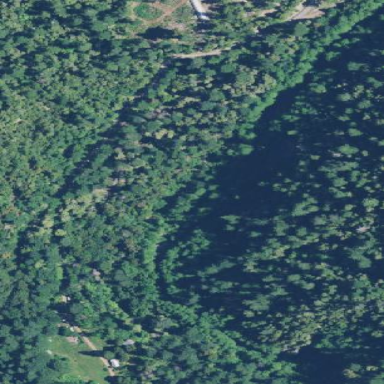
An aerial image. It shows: Forest area.